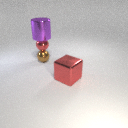
large red metal cube to the right of small brown metal sphere